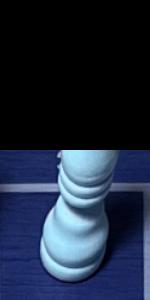
Label: Bishop_White